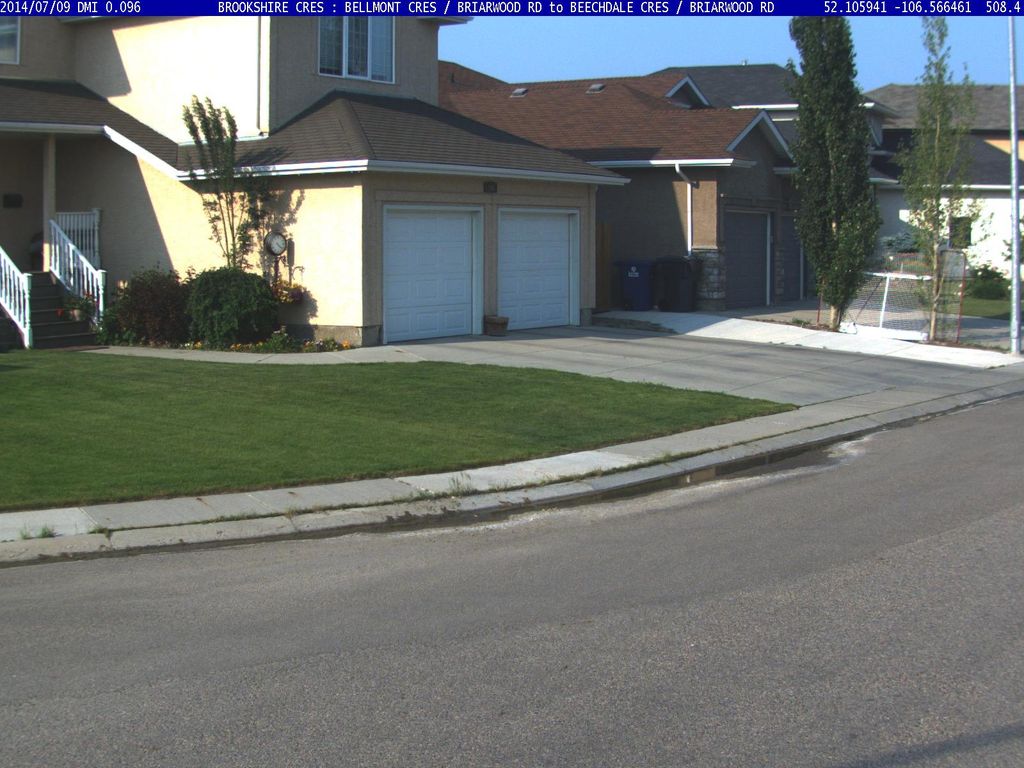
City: saskatoon